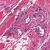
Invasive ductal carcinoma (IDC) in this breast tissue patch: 0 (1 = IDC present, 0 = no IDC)